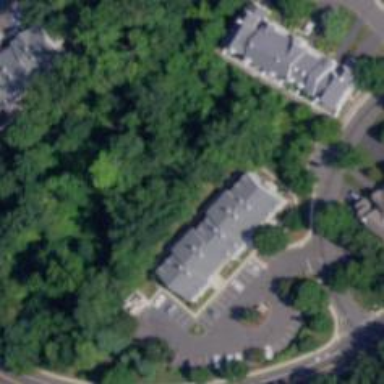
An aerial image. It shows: Residential building.